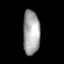
Tissue: lung
Cell type: Others
Senescence score: 0.1669
Nuclear area (px): 735
Mean DAPI intensity: 164.848